Question: I am trying to make a game, for which I completed a whole framework and other stuff, but GUI programming is painful. I want to create a box as shown in the picture below. I tried to do it so many times, but every time it's just not working at all.
I have done many things for it with 'GUI.BOX', 'GUI.DrawTexture', 'GUI.Window' and tried to make android plugin code, too.
I want to make my box like this image:

'''
void OnGUI()
{
GUI.BeginGroup(new Rect(10, Screen.height / 2 - 50, Screen.width - 20, hintTexture.height));
GUI.DrawTexture(new Rect(10,Screen.height /2 - 50,Screen.width -20 , hintTexture.height),hintTexture);
GUI.Label(new Rect(20, Screen.height / 2 - 50, Screen.width - 20, 50), "Are you sure want to Quit?", noGUIStyle);
if (GUI.Button(new Rect(10, Screen.height / 2, Screen.width - 20, yesBtn.height), yesBtn,noGUIStyle))
{
Application.Quit();
}
if (GUI.Button(new Rect(10, Screen.height / 2, Screen.width - 20, noBtn.height), noBtn,noGUIStyle))
{
Time.timeScale = 1;
Destroy(this.gameObject);
}
GUI.EndGroup();
}
'''
For Unity Android :
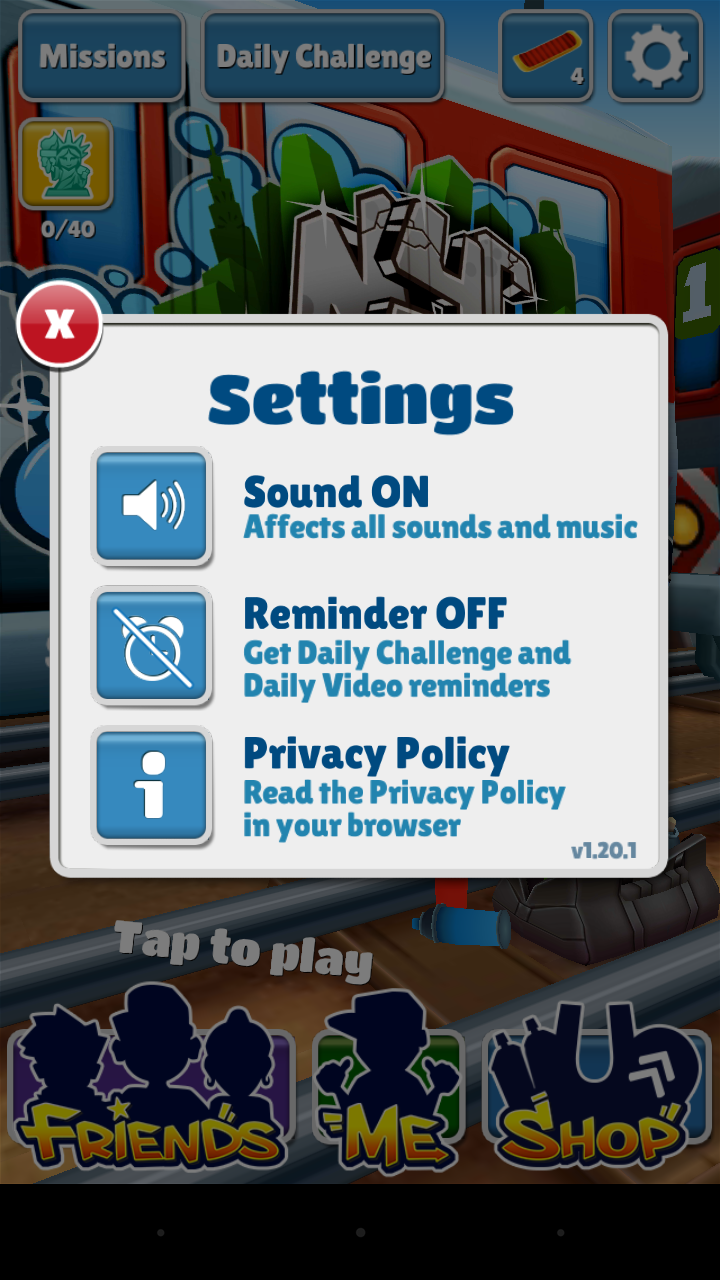
Answer: I would strongly suggest you look into <URL> is even free and opensource.
Most, if not all, provide a way to design a dialog in a WYSIWYG fashion and also take care of multiple resolutions, anchoring, scaling, etc.
Also, Unity's OnGUI is generally not recommended for heavy UI, especially for mobile devices, since it has serious performance issues. Although, that depends on the complexity of your UI and might not be the case.